Question: At a high level, building an application that allows 'User' to request 'Items' from other 'Users' located in the same county as the requesting 'User'. 'User' and 'Item' are both models with associated databases.
1) A map that shows
- 'User'- 'Items''User''Item''Items'
2) A set of search fields that allows the requesting user to filter the markers for 'Users' and 'Items' on the map, for example, perhaps by 'dates_available'.
3) A "cart" (not literally since this is not about e-commerce) that shows the 'Items' the requesting 'User' has currently added, with a final 'submit' button. Note, 'dates_available' should not only be a search field, but also part of this 'Request'
A not perfect example is this screenshot from Getaround:

I'm pretty new to coding in general, so always want to think through plugins, APIs, shortcuts, etc. The below is just for reference, but if you have comments on how to implement this better, PLEASE do tell me! Right now, I am currently thinking of using:
- -
(which is really a filtering capability):
- <URL>
'Item', I realize that while I can do this in Rails purely, it might be less of a positive UX experience since the page would constantly re-render every time a new item were added, not to mention it'd potentially result in excessive pings to the database or records to be created. I'm thinking of using Javascript to basically make the "cart/queue" a staging area for temporary storage, where the 'User' populates it with whatever 'Items' s/he wants and edits as needed, but it's not until the final 'submit' click that the entire group of 'Items' is passed as a Hash to the Rails Controller to be saved.
Now, since I don't really know JS very well, any resources on how to do this (easy plug-in solutions, other considerations I may have missed) or if it's not possible (in which case pray tell) would be greatly appreciated.
Thanks!
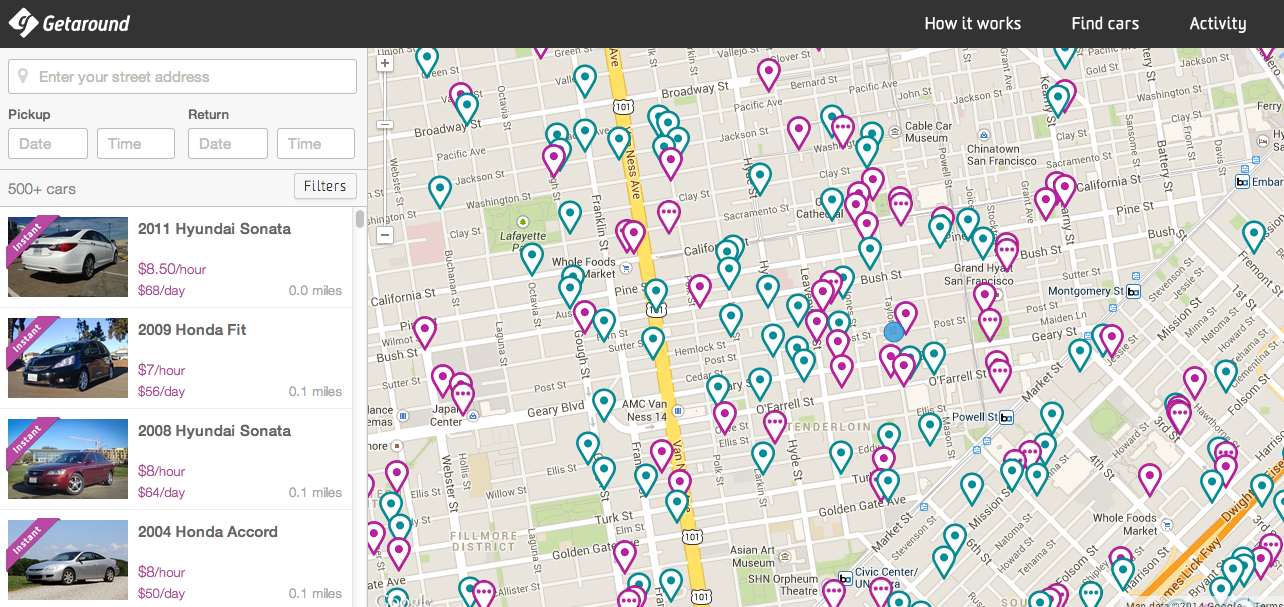
Answer: You may try Javascript localStorage.
'''
localStorage.myTempValue = "my temp value";
'''
or
'''
localStorage("key", "value");
'''
You can store object:
'''
var person = { name: "xxxxx", age: 35 };
localStorage.Person = person;
'''
Hope my answer may trigger an idea in you!